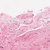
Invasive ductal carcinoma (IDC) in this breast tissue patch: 0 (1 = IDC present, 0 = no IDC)